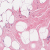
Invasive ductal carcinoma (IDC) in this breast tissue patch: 0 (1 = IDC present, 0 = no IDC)